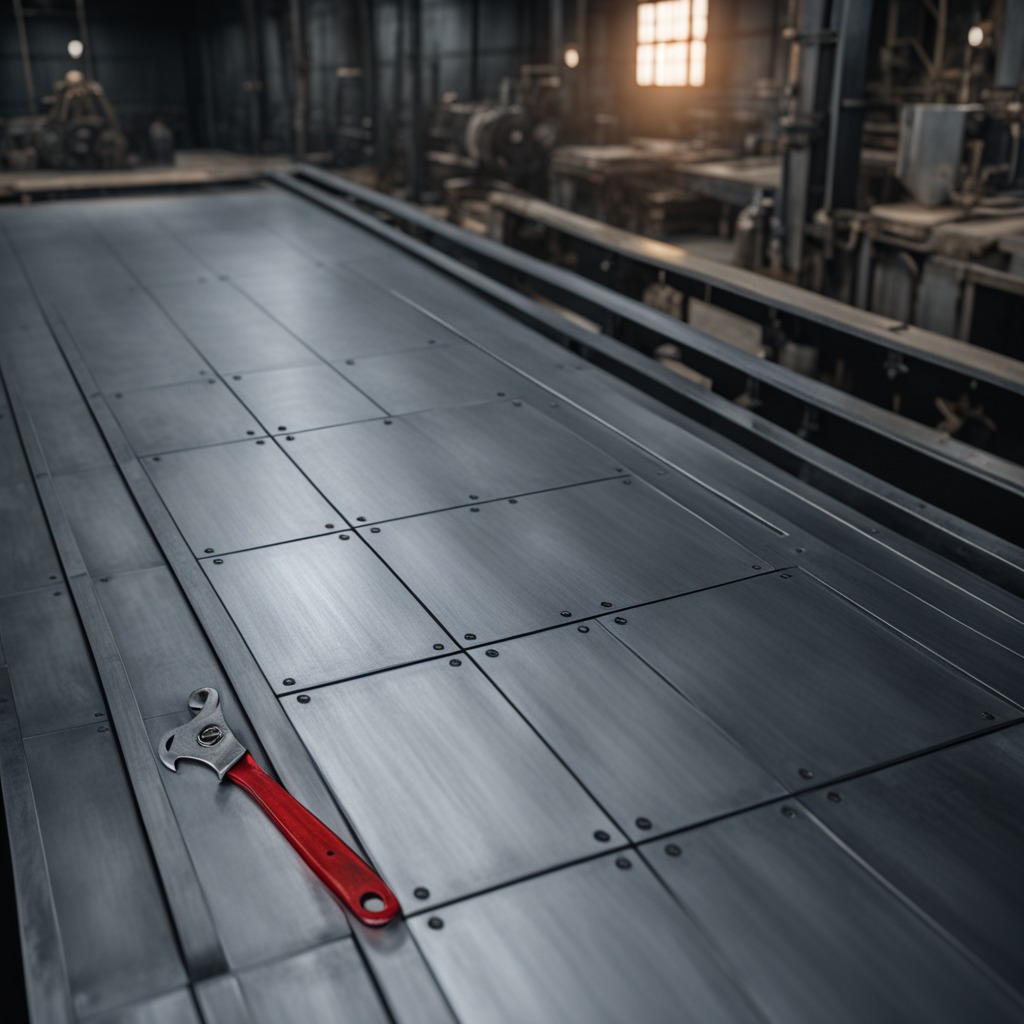
An wrench lies on the cold steel table in a mining workshop.